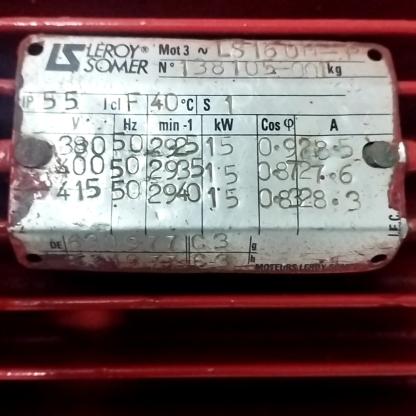
Klasa: tabliczka-znamionowa